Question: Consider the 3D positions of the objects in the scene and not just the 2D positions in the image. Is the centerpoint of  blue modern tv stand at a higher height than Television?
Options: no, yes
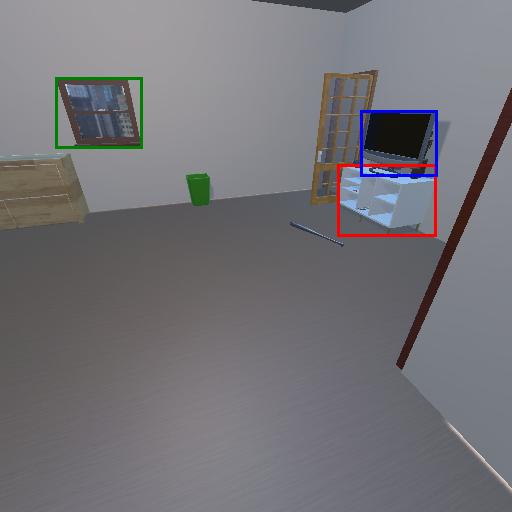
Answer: no